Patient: sex M, age 70
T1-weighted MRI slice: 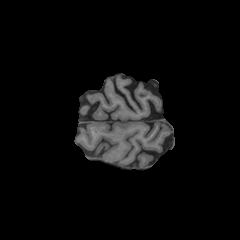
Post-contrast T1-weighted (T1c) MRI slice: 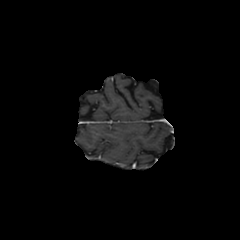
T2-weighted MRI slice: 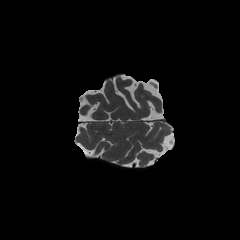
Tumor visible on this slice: no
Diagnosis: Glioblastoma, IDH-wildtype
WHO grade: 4